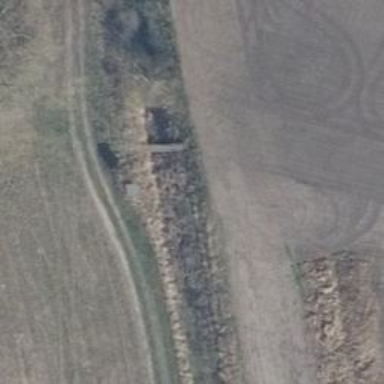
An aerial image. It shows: Hunting stand.